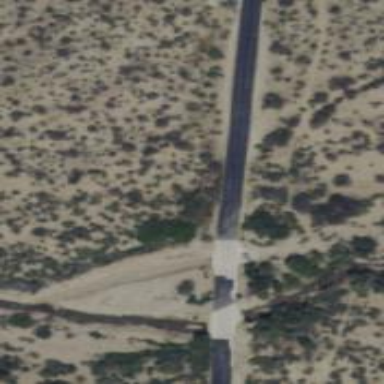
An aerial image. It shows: Culvert tunnel.